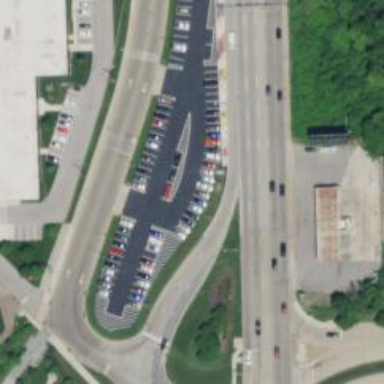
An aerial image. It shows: Primary link highway with asphalt surface.